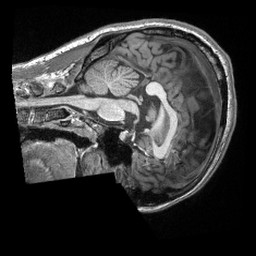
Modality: T1w
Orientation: sagittal
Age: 19
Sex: male
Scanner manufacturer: siemens
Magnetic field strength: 3 T
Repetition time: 2.3 s
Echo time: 0.00308 s